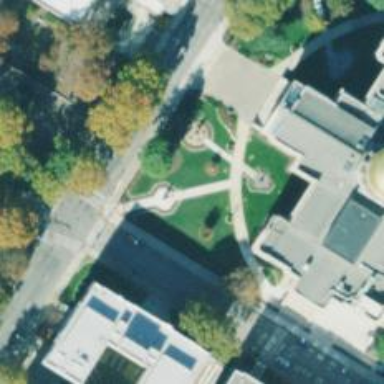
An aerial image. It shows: Historical memorial featuring statue.